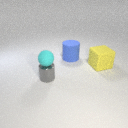
small cyan rubber sphere above small gray metal cylinder